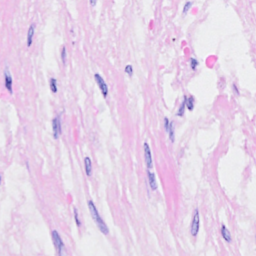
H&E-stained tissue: Breast